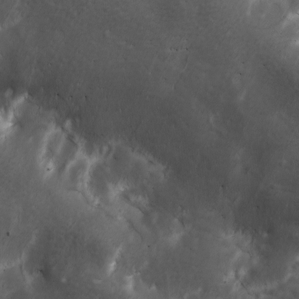
Label: non_frost